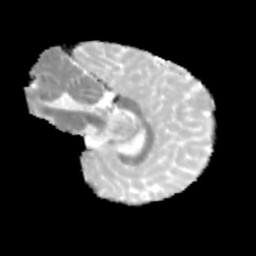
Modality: MD
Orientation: sagittal
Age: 12
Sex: male
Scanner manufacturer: siemens
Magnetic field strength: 3 T
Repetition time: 3.8 s
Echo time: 0.07 s